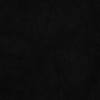
Atmospheric dust classification: not_dusty